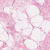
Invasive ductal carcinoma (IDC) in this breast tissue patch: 0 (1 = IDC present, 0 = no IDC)